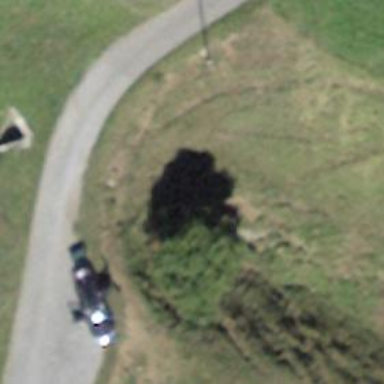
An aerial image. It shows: Culvert tunnel.